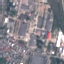
Label: Industrial